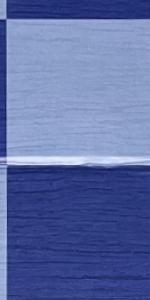
Label: Empty